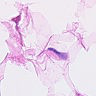
Metastatic tissue present: no